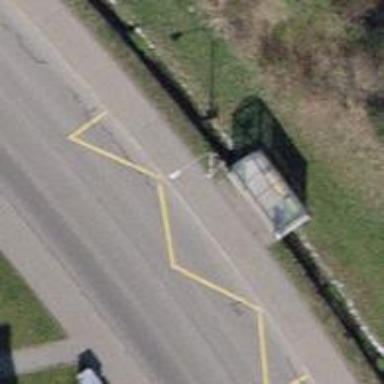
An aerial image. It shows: Platform with shelter for public transport.